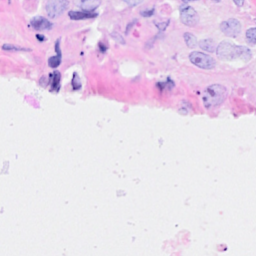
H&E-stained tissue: Breast